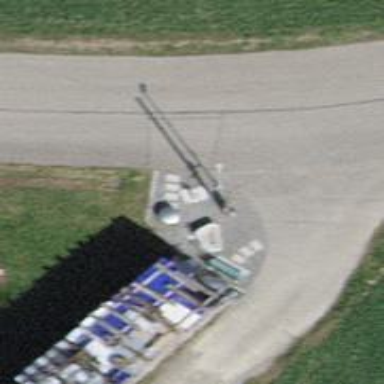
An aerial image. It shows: Guidepost with trash bin.